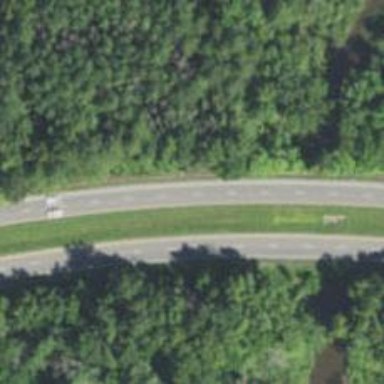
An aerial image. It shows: Primary highway that functions as expressway.